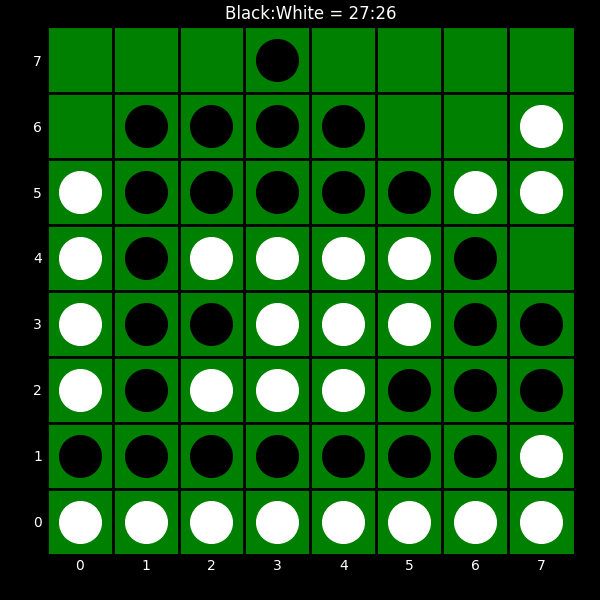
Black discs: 27
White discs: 26